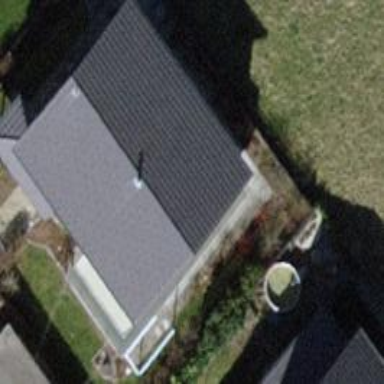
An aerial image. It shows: Detached building with gabled roof.